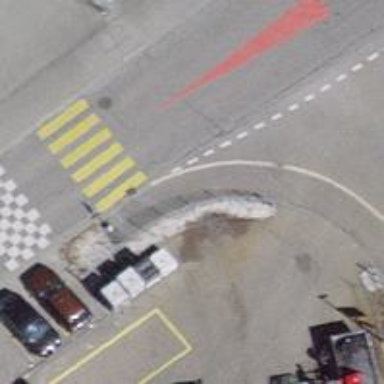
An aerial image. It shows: Marked zebra crossing on the road.